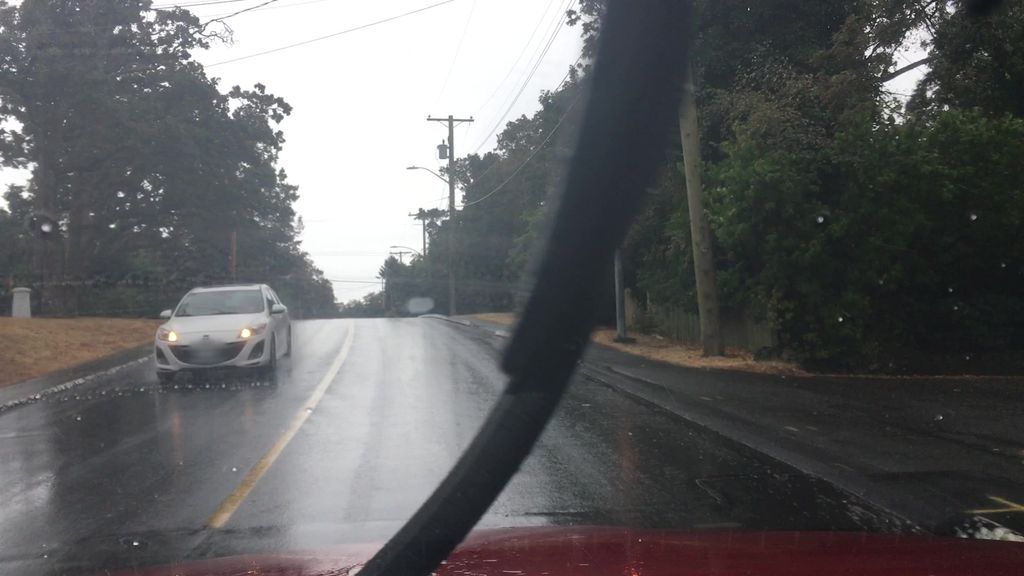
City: victoria